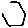
Label: hexagon